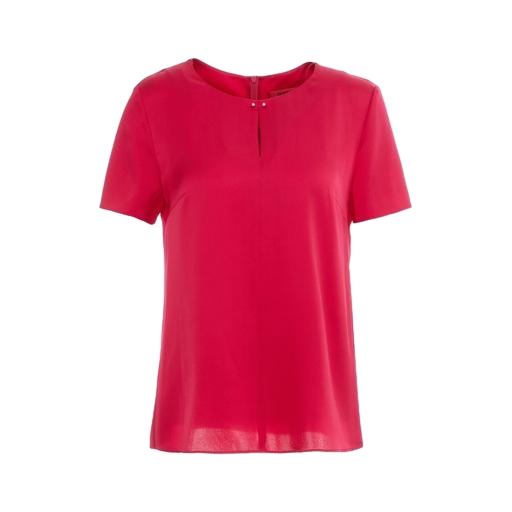
short-sleeve top only macy, red split neck tee, pink donna short-sleeve blouse, white background